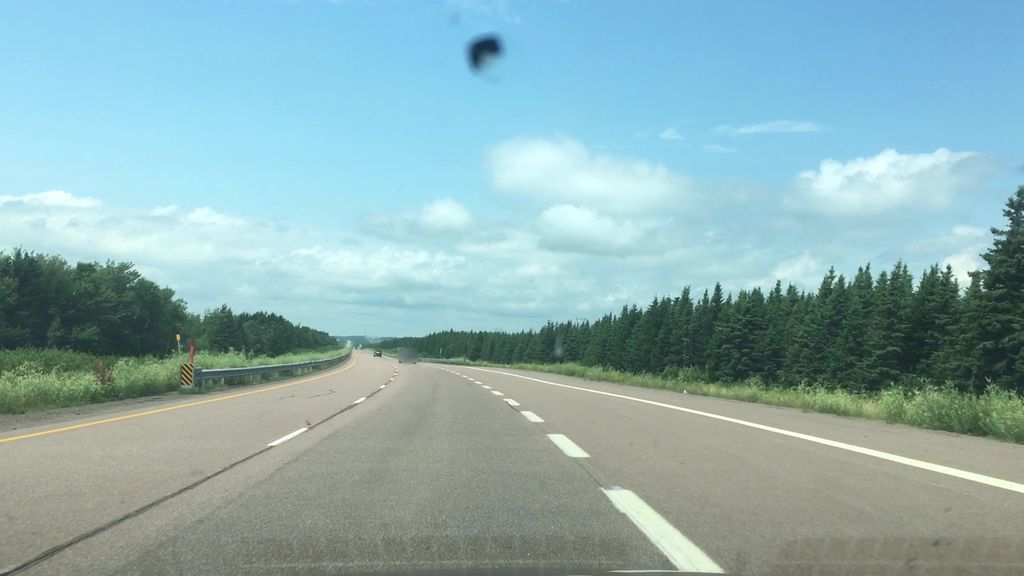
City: charlottetown